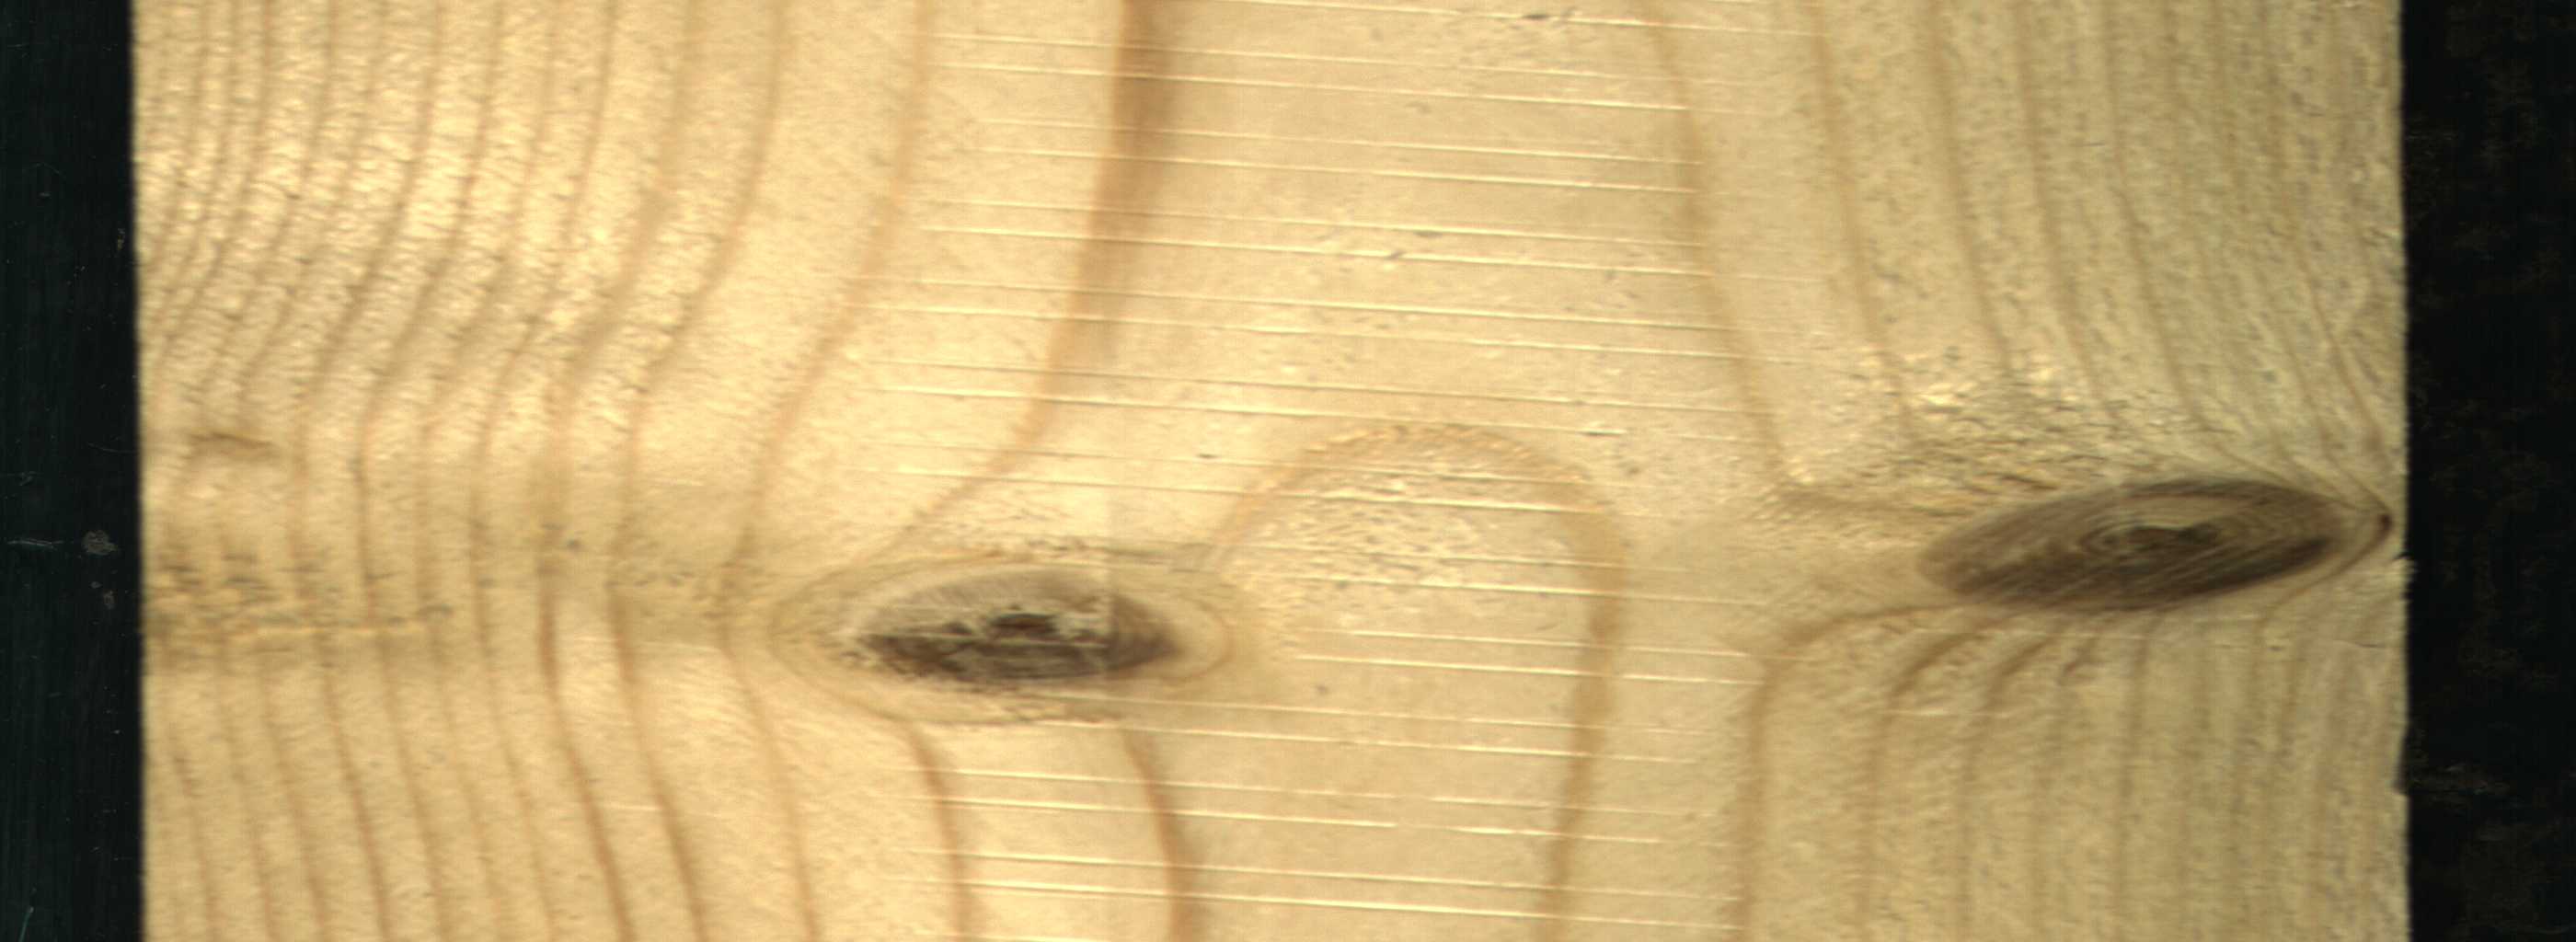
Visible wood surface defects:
Live_Knot
Live_Knot